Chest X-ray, PA view. Patient: 52 years old, sex F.
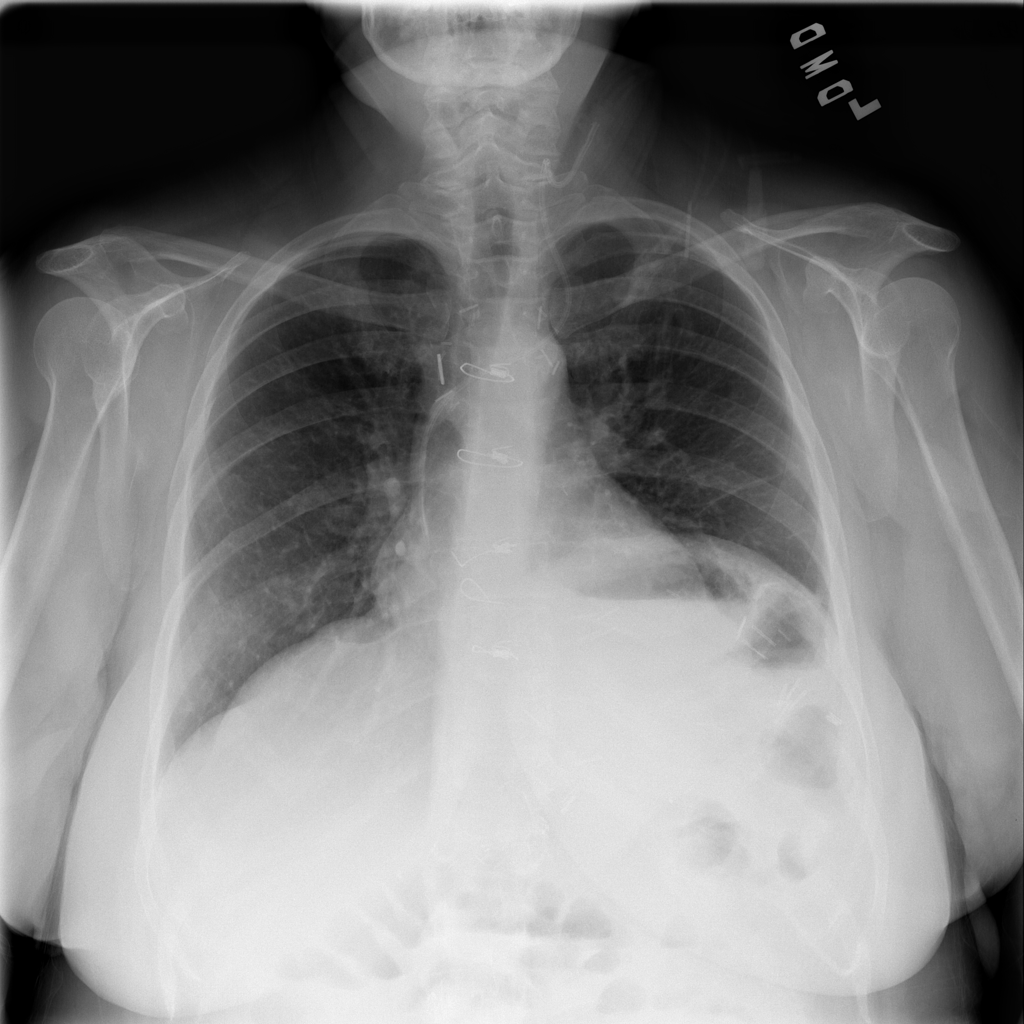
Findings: No Finding